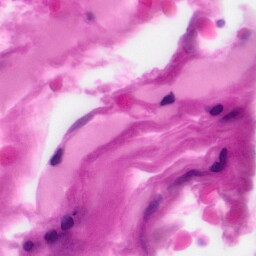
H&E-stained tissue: Pancreatic